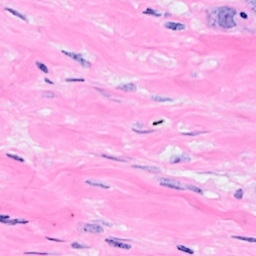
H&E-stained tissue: Breast